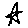
Label: star